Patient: sex F, age 68
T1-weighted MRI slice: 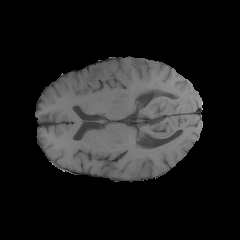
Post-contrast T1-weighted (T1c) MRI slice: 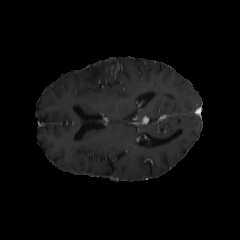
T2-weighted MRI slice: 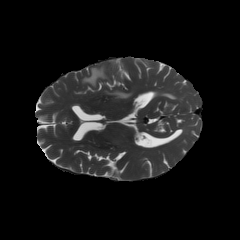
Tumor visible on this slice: yes
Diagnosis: Glioblastoma, IDH-wildtype
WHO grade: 4